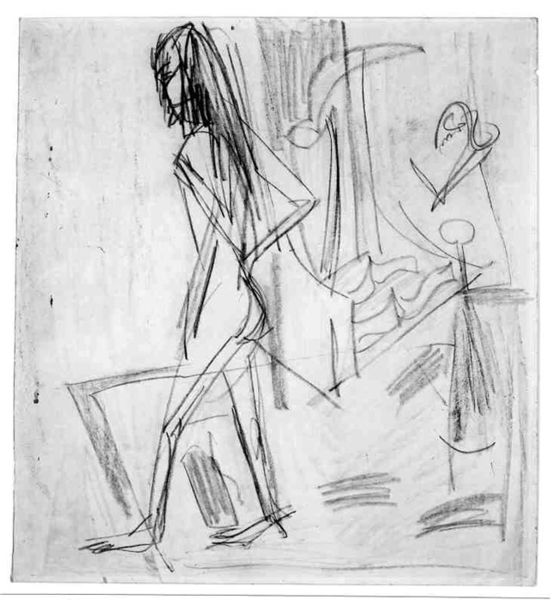
Titel: Stehender weiblicher Akt auf Teppich
Künstler: Ernst Ludwig Kirchner
Standort: Karlsruhe
Institution: Staatliche Kunsthalle Karlsruhe
Schlagwörter: akt, dunkel, fuß, hand, kopf, körper, mann, meer, nackt, schatten, vogel, wasser, weiß, fluss, grob, kirchner, kubismus, menschen, mädchen, bewegung, blume, ellbogen, fenster, frau, frisur, geschwungen, grau, haar, hell, hintergrund, kreide, lampe, licht, mund, männer, nase, profil, raum, rücken, schwarz, skizze, stuhl, tisch, zeichen, zeichnung, zimmer, dame, schleier, tier, expressionismus, muster, teppich, bart, wand, arm, arme, gesicht, lang, mensch, rahmen, spitze, stehen, tod, bildnis, hände, porträt, signatur, vorhang, brücke, gehen, boden, auge, figur, haare, interieur, lange haare, stehend, decke, innen, personen, blatt, bühne, person, gebeugt, ohren, schulter, boot, kreis, müller, rund, beine, schnell, bein, füße, gesäß, hintern, schiff, strand, wellen, papier, sofa, frauenakt, modell, sitz, stab, studie, abstrakt, modern, formen, grafik, graphik, schattierung, linien, rand, kissen, duktus, einfach, spitz, weib, weiblich, ernst, atelier, maler, bett, schlafzimmer, ellenbogen, liegend, nagel, zehen, dünn, striche, gestalt, abgewandt, bad, hüften, lachen, gang, mond, dürr, eckig, links, expressionistisch, linie, kohle, nack, nakt, dali, hinten, rückenfigur, barfuß, druck, schwarzweiss, sichel, druckgrafik, schraffur, schraffuren, radierung, seite, gefahr, strich, hässlich, stilisiert, kreise, wirr, schraffiert, bleistift, schritt, entwurf, kunst, pinsel, kohlezeichnung, reduziert, reduktion, bleistiftzeichnung, von hinten, geometrisch, bedrohung, sschwarz, zähne, männlich, expressiv, hüfte, picasso, hammer, stützend, gehend, schreiten, schreitend, männchen, undeutlich, schraffierung, gezeichnet, gekreuzt, sense, quadratisch, zahn, laufend, armbeuge, graphit, strichzeichnung, gestrichelt, abstarkt, skizzenhaft, zackig, streichen, flüchtig, gestisch, wellenlinien, haa, vereinfachung, gekritzel, ernst ludwig kirchner, baine, astrakt, braques, gekrizzel, undefinierbar, strichmännchen, otto müller, aktzeichung, kop, nach links, po, bladachin, traurit, zeichne, bo, frisour, hell schrffur, armebeine, swarzch, warzsch, sthintern, zeichenduktus wild